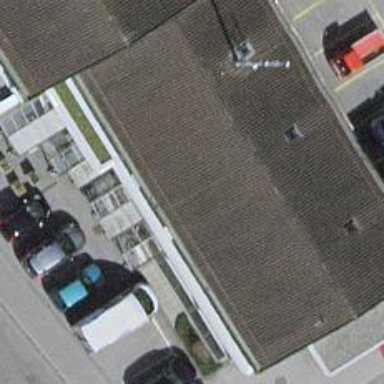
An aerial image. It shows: Convenience shop.